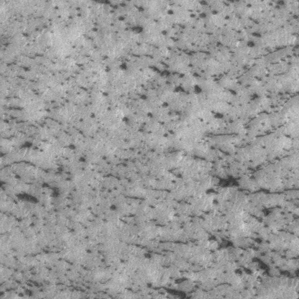
Label: frost